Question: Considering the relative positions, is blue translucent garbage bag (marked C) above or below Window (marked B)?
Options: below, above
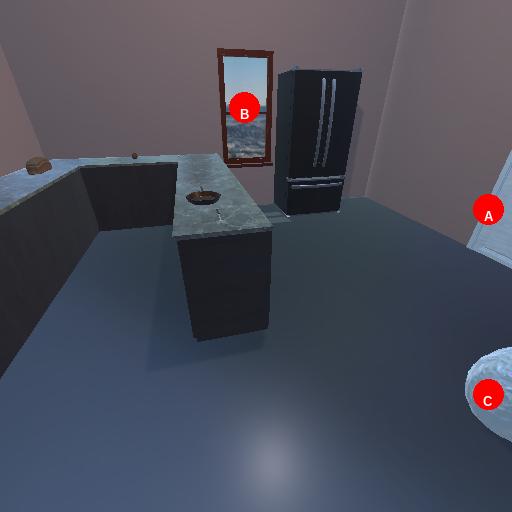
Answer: below